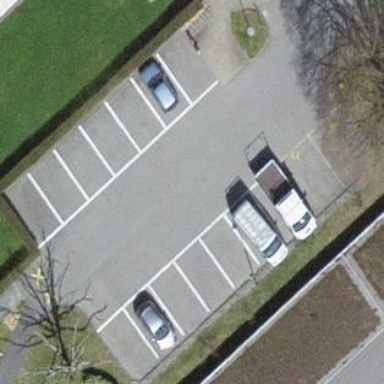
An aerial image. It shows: Parking area with surface.